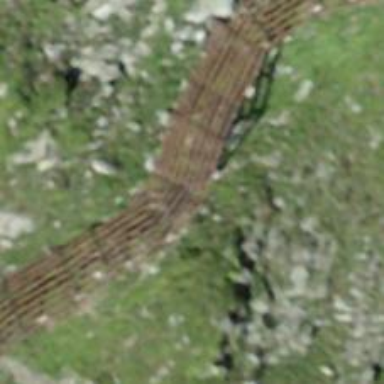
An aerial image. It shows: Snow fence that is man-made.